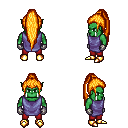
a pixel art fantasy rpg character, male body template, orc, green skin, chain tabard jacket, red pants, light blonde extra-long topknot hairstyle, metal gloves, gold boots, four views (front, back, left, right), 2x2 character sprite sheet, small pixel art, hard edges, no anti-aliasing